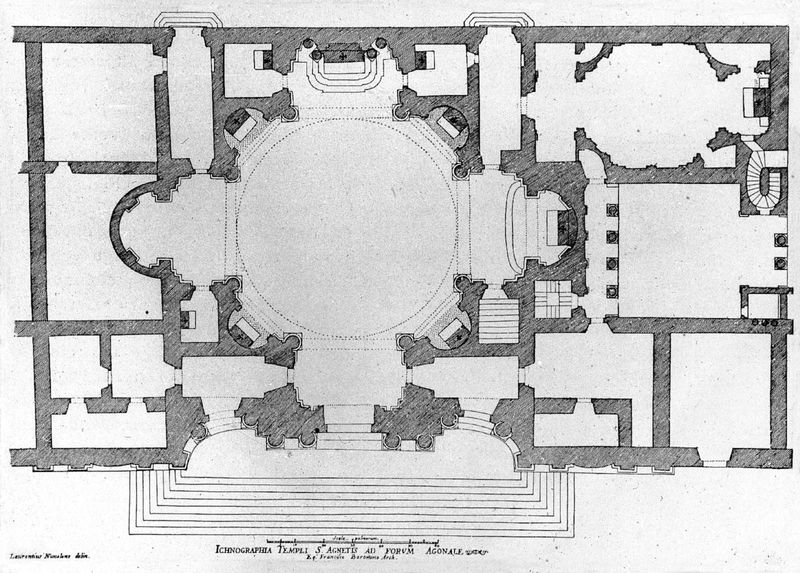
Titel: S. Agnese in Rom
Künstler: Girolamo Rainaldi
Standort: Rom, S. Agnese (EU - I - Latium)
Schlagwörter: fenster, pfeiler, schwarz, skizze, säulen, zeichnung, park, architektur, kirche, kreis, schrift, treppe, treppen, stufen, bögen, wände, dom, räume, entwurf, gotisch, apsis, abtei, wendeltreppe, basilika, grundriss, massstab, architekt, rondell, romanisch, aufriß, absiss, pakr, absiden